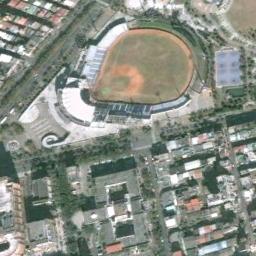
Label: stadium